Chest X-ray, PA view. Patient: 45 years old, sex F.
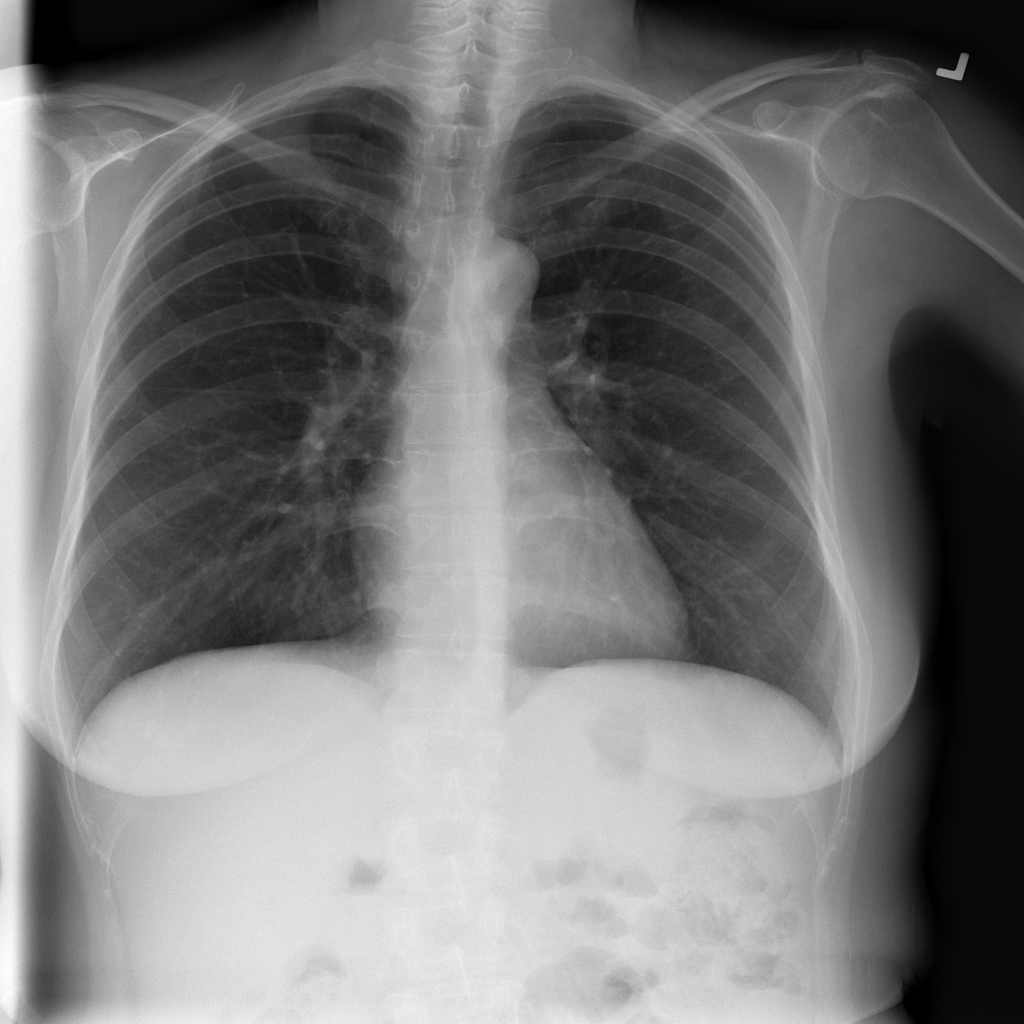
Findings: No Finding